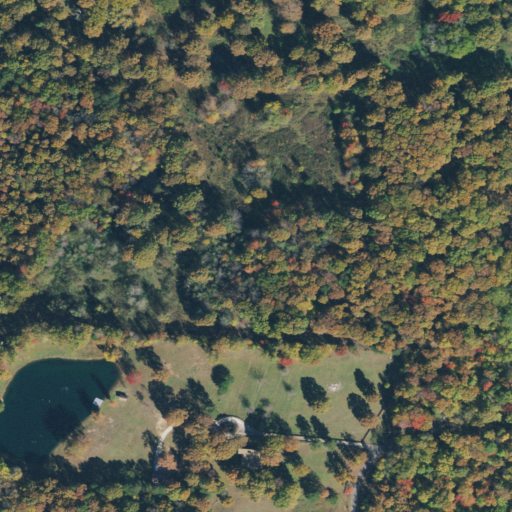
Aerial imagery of mountain in Tennessee named Flat Mountain containing deciduous forest, pasture, grassland, open water, low intensity development, and open development